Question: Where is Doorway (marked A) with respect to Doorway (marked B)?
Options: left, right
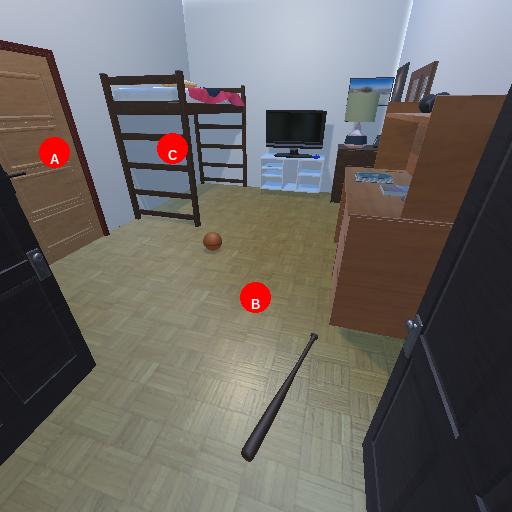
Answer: left